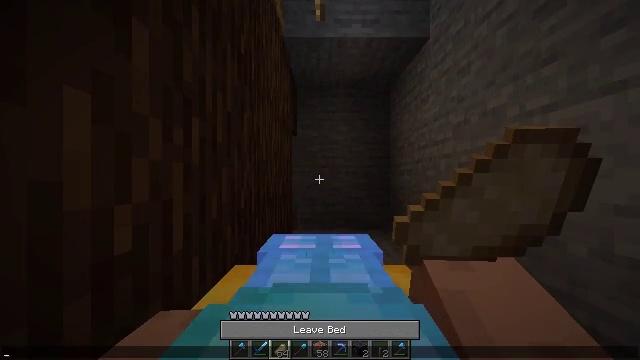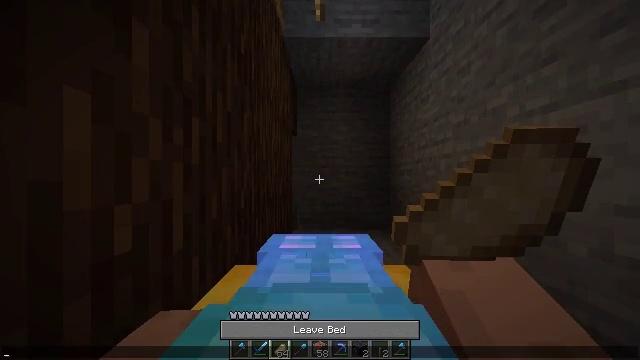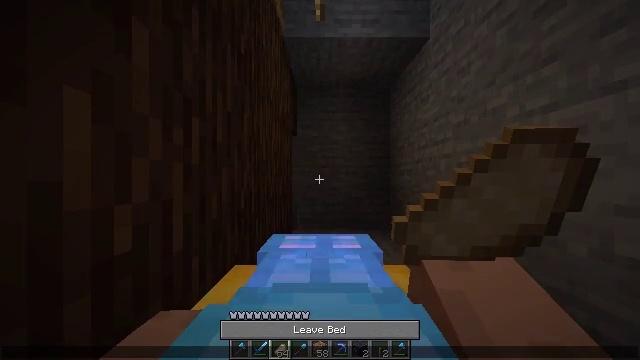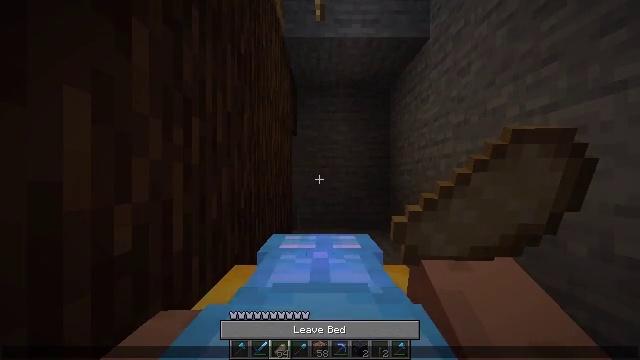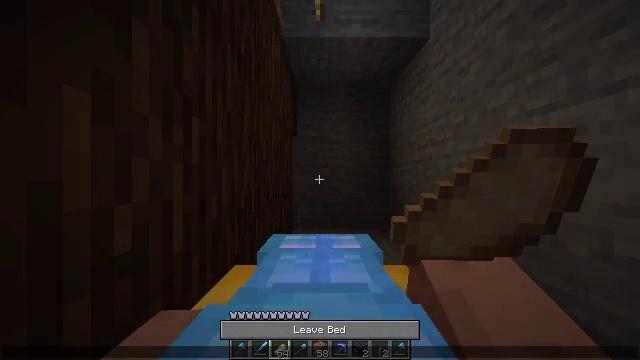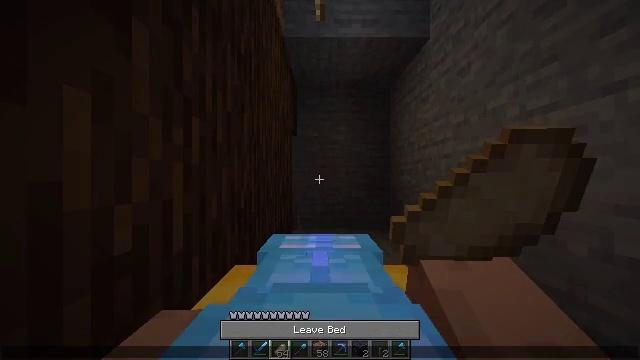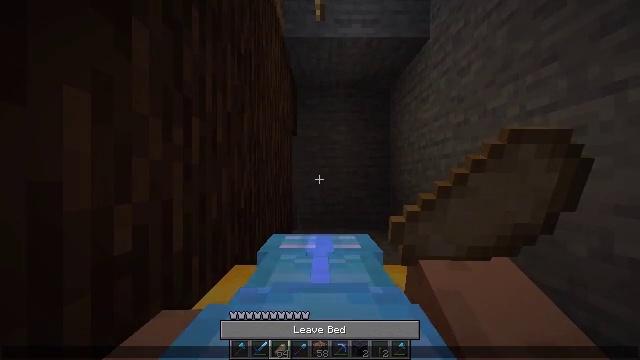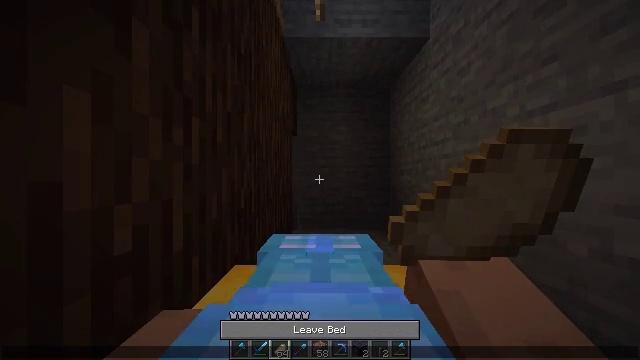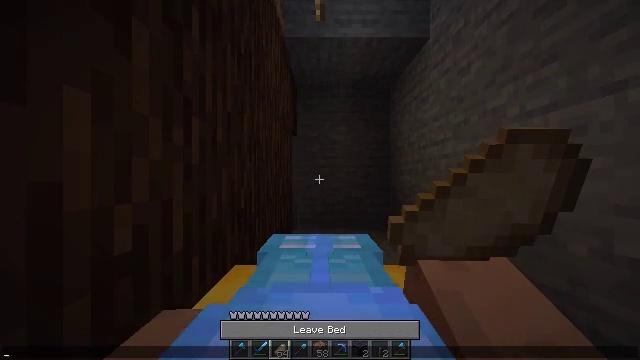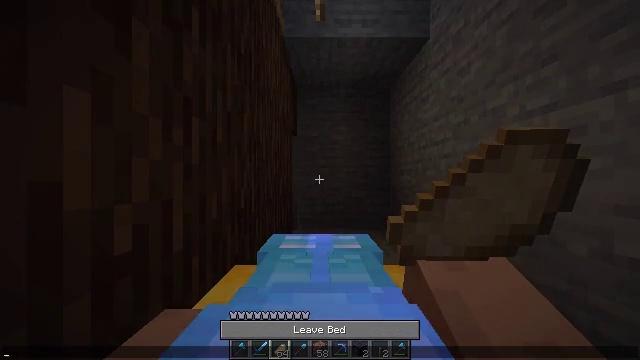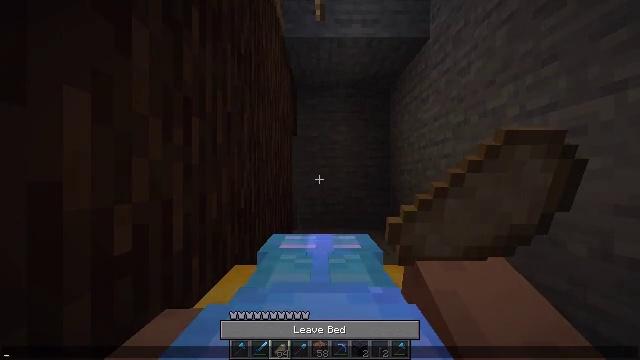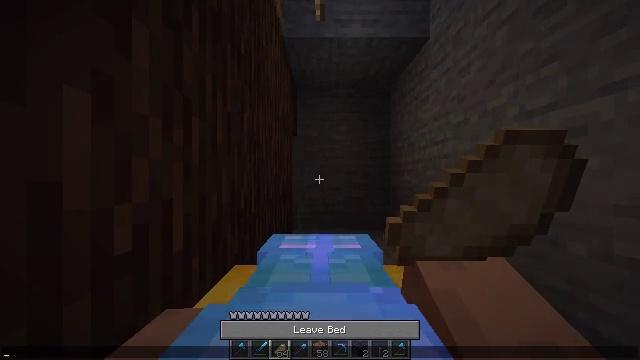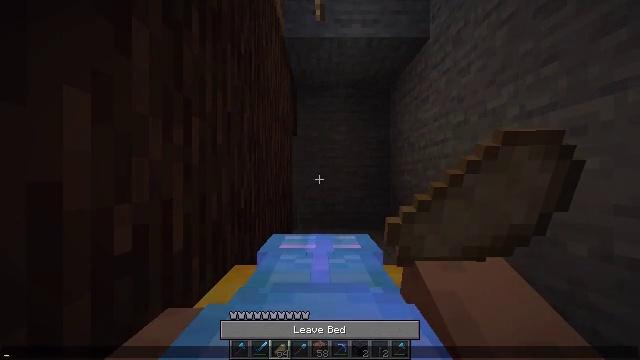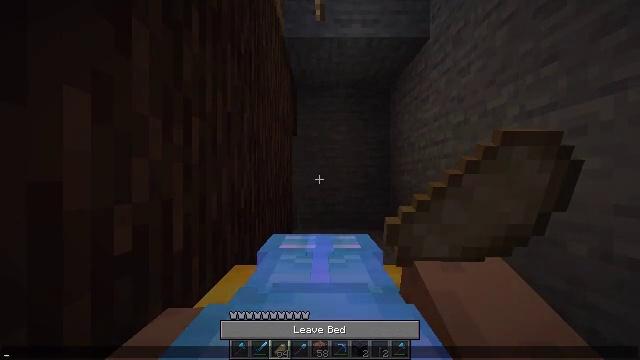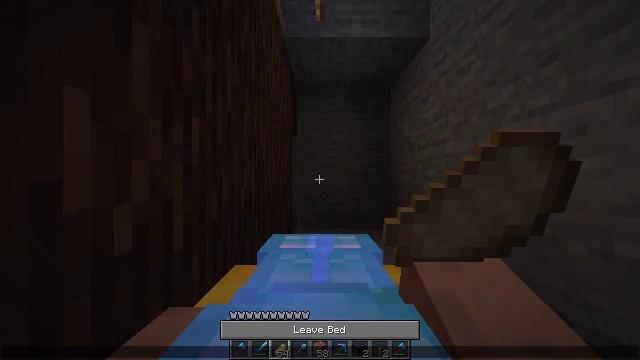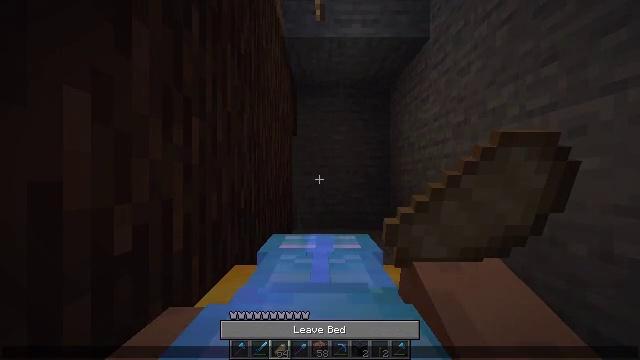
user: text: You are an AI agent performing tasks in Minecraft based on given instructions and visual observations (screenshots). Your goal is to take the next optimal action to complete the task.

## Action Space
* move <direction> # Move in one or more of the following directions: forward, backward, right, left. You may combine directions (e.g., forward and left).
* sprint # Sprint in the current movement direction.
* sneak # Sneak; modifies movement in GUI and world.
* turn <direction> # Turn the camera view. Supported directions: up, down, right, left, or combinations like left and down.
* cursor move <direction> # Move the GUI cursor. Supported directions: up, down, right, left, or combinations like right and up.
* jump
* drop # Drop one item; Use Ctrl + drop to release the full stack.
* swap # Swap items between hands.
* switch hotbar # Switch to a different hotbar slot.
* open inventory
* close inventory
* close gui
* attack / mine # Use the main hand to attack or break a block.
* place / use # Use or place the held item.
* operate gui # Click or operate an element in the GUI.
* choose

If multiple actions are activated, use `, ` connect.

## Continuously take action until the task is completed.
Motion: motion action
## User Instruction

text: Break the smithing table to move it.
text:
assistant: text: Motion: no_op
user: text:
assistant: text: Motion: no_op
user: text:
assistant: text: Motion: no_op
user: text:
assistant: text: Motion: no_op
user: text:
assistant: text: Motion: no_op
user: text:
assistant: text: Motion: no_op
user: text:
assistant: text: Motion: no_op
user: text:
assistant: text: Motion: no_op
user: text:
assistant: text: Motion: no_op
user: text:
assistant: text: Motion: no_op
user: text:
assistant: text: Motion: no_op
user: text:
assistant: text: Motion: no_op
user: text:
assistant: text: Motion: no_op
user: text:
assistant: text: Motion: no_op
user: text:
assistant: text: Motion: no_op
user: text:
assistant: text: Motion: no_op
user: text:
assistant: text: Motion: no_op
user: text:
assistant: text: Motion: no_op
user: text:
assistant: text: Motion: no_op
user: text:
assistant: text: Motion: no_op
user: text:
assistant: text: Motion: no_op
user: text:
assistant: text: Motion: no_op
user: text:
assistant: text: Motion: no_op
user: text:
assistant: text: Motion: no_op
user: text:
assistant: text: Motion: no_op
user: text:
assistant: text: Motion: no_op
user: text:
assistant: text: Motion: no_op
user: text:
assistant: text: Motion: no_op
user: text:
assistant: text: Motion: no_op
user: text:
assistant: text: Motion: no_op